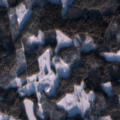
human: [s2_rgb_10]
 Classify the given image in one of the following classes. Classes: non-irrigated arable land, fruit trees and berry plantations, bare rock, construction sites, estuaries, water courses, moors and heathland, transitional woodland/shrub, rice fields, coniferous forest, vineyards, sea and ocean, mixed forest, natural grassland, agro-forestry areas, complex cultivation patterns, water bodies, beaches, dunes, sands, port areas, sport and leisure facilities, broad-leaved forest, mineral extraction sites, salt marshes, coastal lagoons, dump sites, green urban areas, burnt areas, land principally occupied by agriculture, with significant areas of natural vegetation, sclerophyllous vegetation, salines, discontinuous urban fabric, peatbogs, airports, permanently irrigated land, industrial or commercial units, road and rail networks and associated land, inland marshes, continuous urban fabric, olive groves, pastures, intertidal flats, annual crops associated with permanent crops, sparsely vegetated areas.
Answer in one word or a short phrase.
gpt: non-irrigated arable land, coniferous forest, mixed forest, transitional woodland/shrub